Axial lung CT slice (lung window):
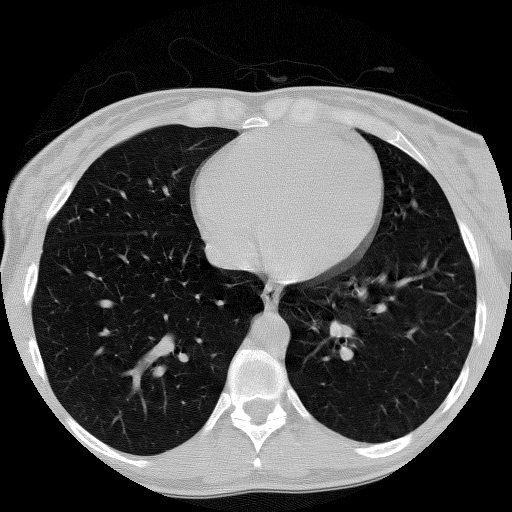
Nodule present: no